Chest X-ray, AP view. Patient: 30 years old, sex M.
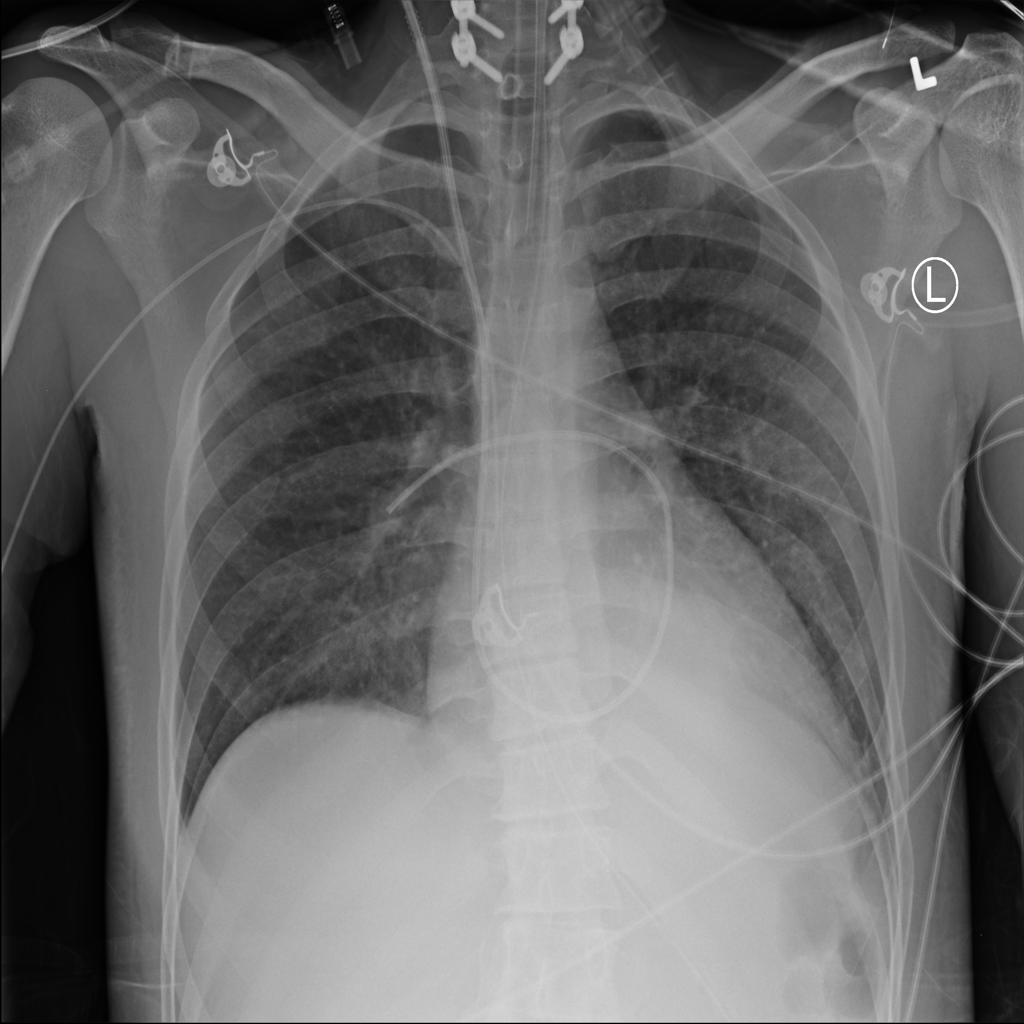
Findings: Infiltration